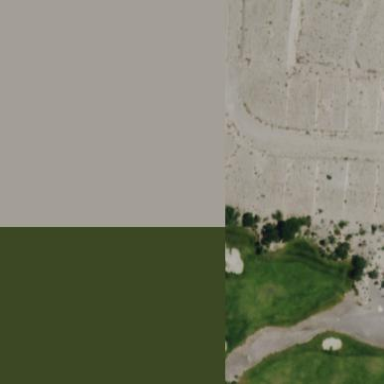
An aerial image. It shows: Area of rough grass used for golf.